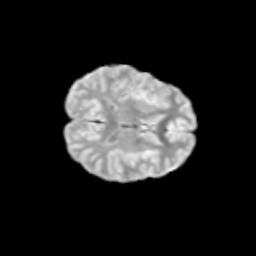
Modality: T2w
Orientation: axial
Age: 12
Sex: female
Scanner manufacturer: siemens
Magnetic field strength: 3 T
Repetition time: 3.8 s
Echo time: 0.07 s